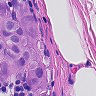
Metastatic tissue present: yes